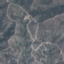
Land use / land cover: HerbaceousVegetation